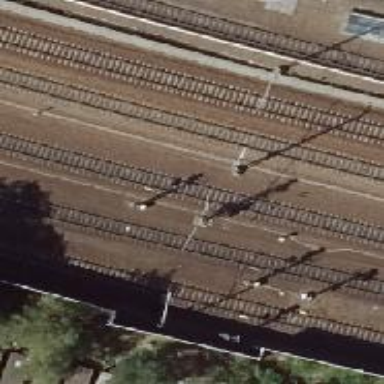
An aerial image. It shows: Railway signal.